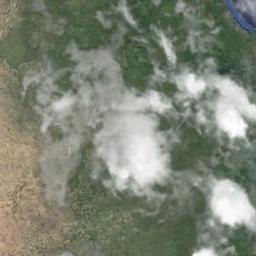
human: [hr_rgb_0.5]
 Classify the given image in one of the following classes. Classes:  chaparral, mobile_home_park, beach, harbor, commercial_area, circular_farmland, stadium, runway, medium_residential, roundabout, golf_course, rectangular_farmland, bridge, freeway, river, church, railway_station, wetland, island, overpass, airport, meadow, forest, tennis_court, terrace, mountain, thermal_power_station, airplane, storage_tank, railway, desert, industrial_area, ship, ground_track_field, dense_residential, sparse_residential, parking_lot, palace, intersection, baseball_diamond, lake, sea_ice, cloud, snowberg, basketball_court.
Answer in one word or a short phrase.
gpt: cloud